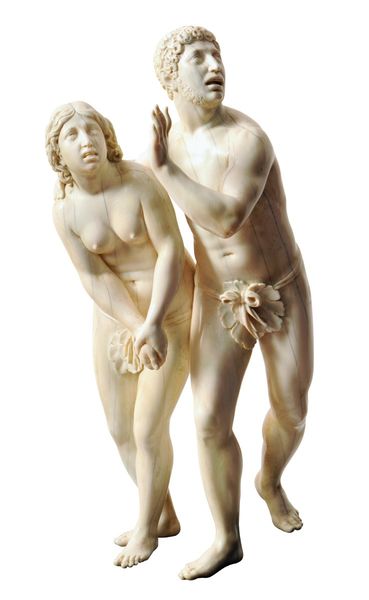
Titel: Statuetten Adam und Eva nach der Vertreibung aus dem Paradies
Künstler: Leonhard Kern
Standort: Hamburg
Institution: Museum für Kunst und Gewerbe Hamburg
Schlagwörter: akt, barock, statue, adam, eva, nacktheit, paradies, schnitzerei, kleinplastiken, vertreibung, kleinkunst, genesis, geschnitzt, elfenbein, schnitzkunst, barockzeit, barockzeitalter, aktporträt